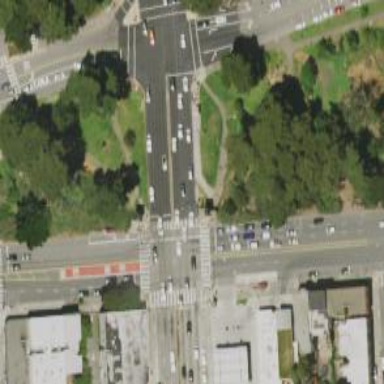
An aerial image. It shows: Trunk highway with separate sidewalks.